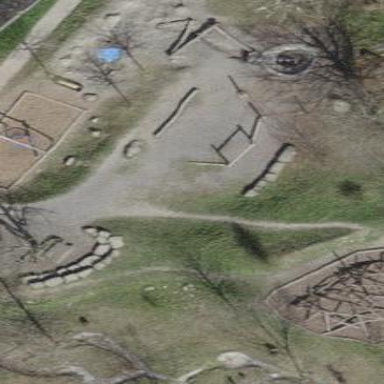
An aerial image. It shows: Playground area for leisure activities on the land.